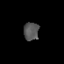
Tissue: prostate
Cell type: T cells
Senescence score: 0.2737
Nuclear area (px): 275
Mean DAPI intensity: 84.716